Question: I am getting a model deferred object with a structure like this:

How can I find out how many objects are present inside this object (in this case, three). If I use 'Object.keys(myObject).length', it includes the object observer and other data also like _computeBindings,_bindings etc. I have even tried to use 'hasOwnProperty' while calculating the length but its not giving me desired result.
One way I can figure out is to iterate over the index and get the last index value like this:
'''
can.each(myObject,function(myObject,index){
// Get the last index value and put it into some variable
});
'''
Is there an API for this?
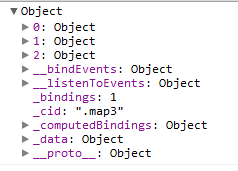
Answer: can.Map has a <URL> function that will give you an Array of the keys in your Map and from that you can get how many Objects by checking that Array's length.
Using a can.List as your data structure would also work. The keys in your data are numeric and you need to check the length, all things that can.List is built for.